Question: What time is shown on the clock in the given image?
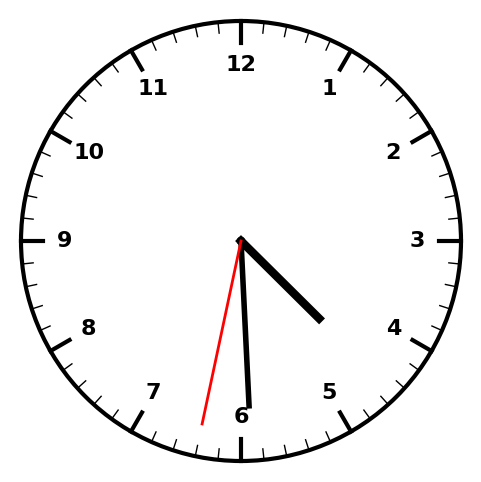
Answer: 04:29:32